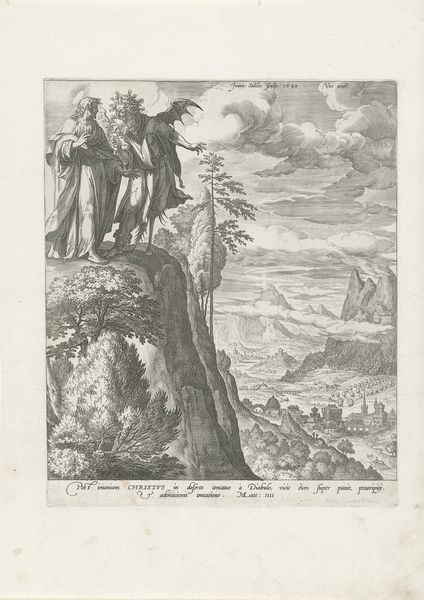
Titel: Verzoeking van Christus in de woestijn
Künstler: Johann (I) Sadeler
Standort: Amsterdam
Institution: Rijksmuseum
Schlagwörter: felsen, flügel, wolken, bäume, landschaft, stadt, gespräch, bibel, neues testament, hügel, natur, blatt, schrift, papier, abhang, fels, gebirge, schlucht, druck, schwarz-weiß, stich, text, verführung, heiligenschein, jesus, teufel, versuchung, hörner, satan